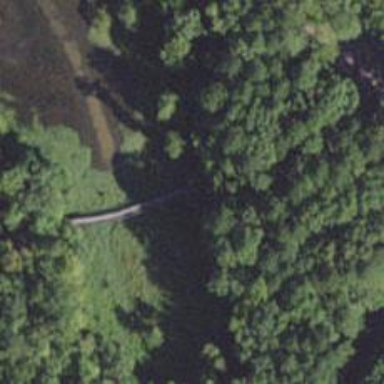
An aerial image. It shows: Footway bridge.